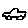
Label: car